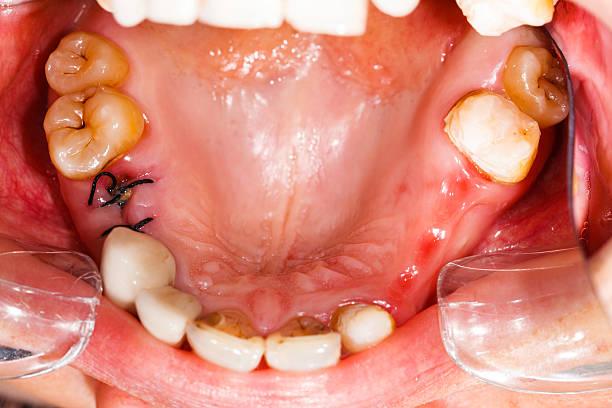
Condition: Gingivitis